Field crop: maize
Growth stage: 2
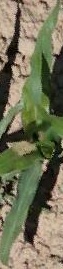
Species: maize